八年级 · 画法几何学
如图, 在 $\triangle A B C$ 中, 按以下步骤作图: (1)分别以点 $\mathrm{B}$ 和 $\mathrm{C}$ 为圆心,以大于 $\frac{1}{2} B C$ 的长为半径作弧, 两弧相交于点 $\mathrm{M}$ 和 $\mathrm{N}$; (2)作直线 $\mathrm{MN}$ 交 $\mathrm{AC}$ 于点 $\mathrm{D}$, 连接 $\mathrm{BD}$.若 $A B=5, A C=7$, 则 $\triangle A B D$ 的周长为 ( )

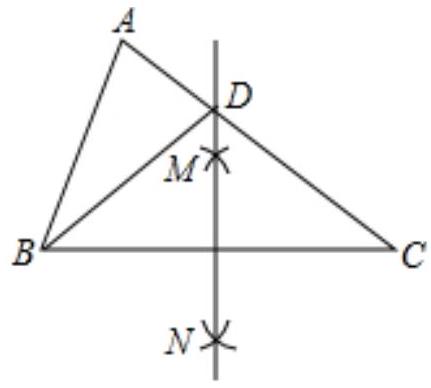
10
B. 11
C. 12
D. 13
答案: C